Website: apple
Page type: customer-info-address
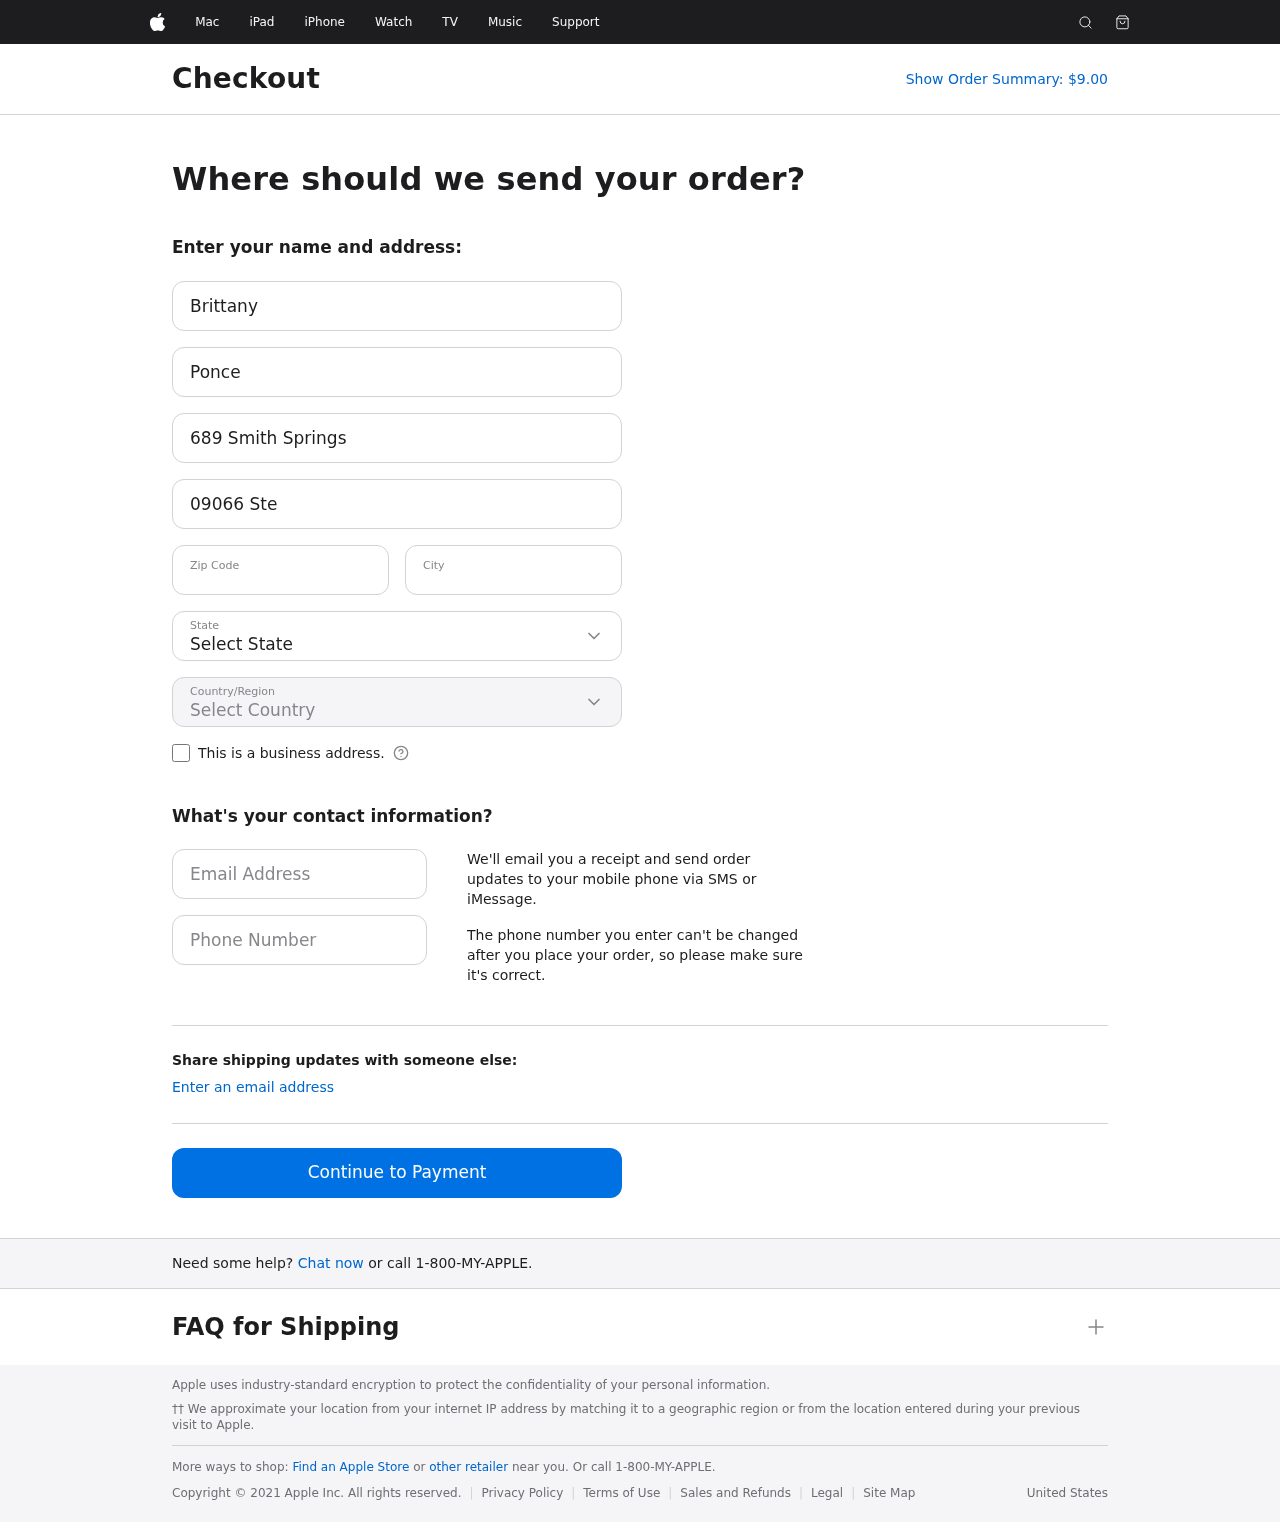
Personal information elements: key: PII_CITY
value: West Williamtown
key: PII_COUNTRY
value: United States
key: PII_EMAIL
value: bponce@hotmail.com
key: PII_FIRSTNAME
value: Brittany
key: PII_LASTNAME
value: Ponce
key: PII_PHONE
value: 9679542079
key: PII_POSTCODE
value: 97626
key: PII_STATE
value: Nebraska
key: PII_STREET
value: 689 Smith Springs
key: PII_STREET2
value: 09066 Stewart Vista Apt. 019
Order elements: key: ORDER_TOTAL
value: Show Order Summary: $9.00